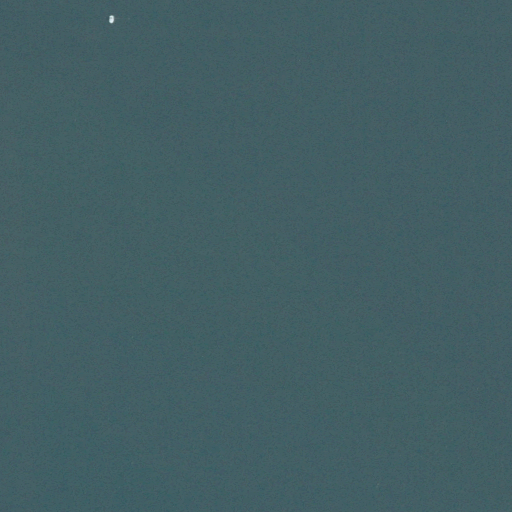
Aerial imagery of bar in Rhode Island named Fork Rocks containing only open water